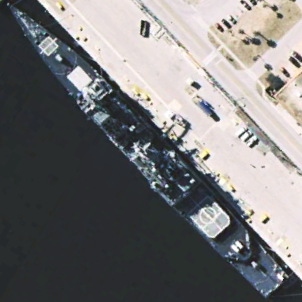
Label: cruiser